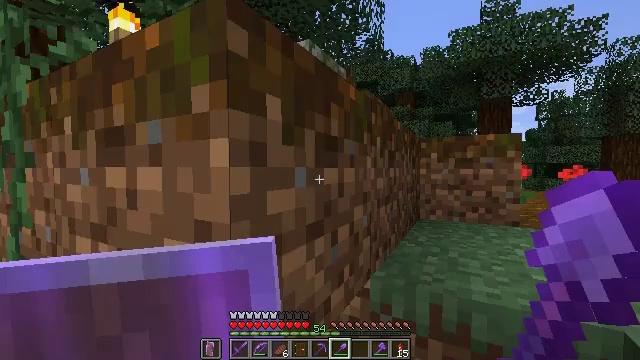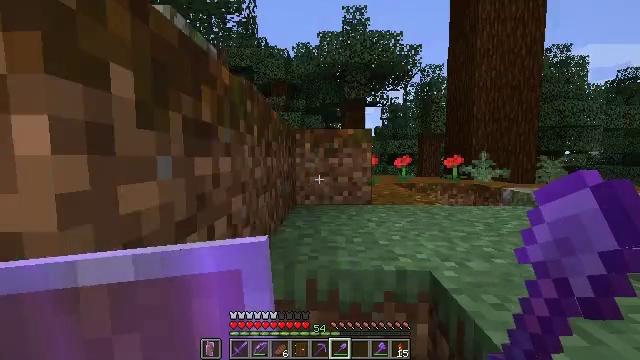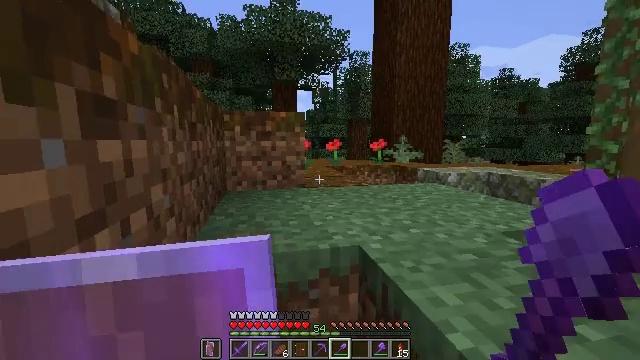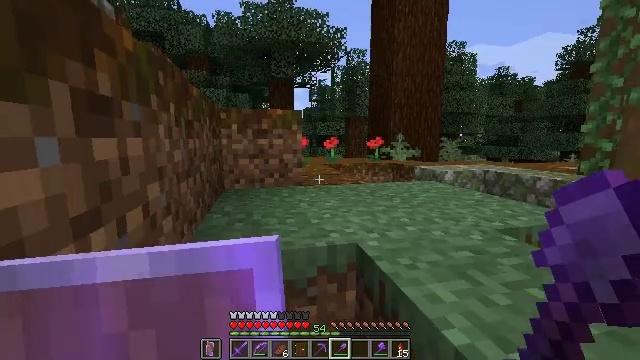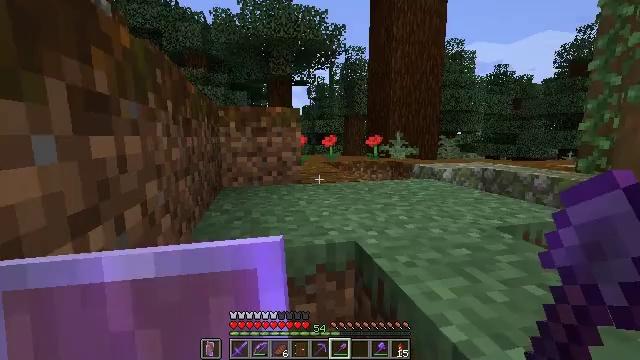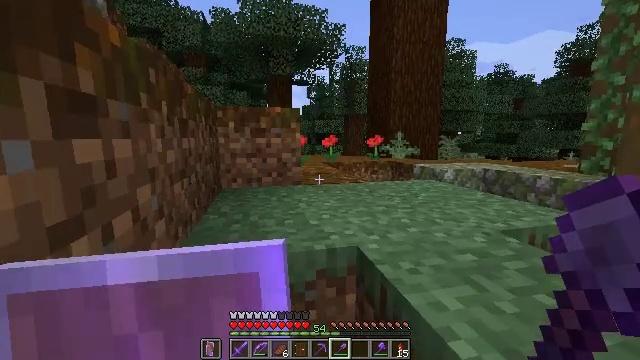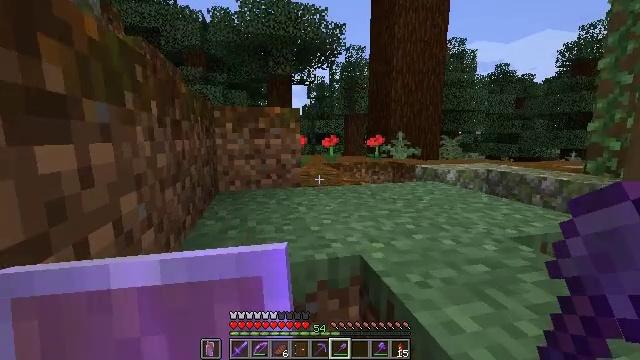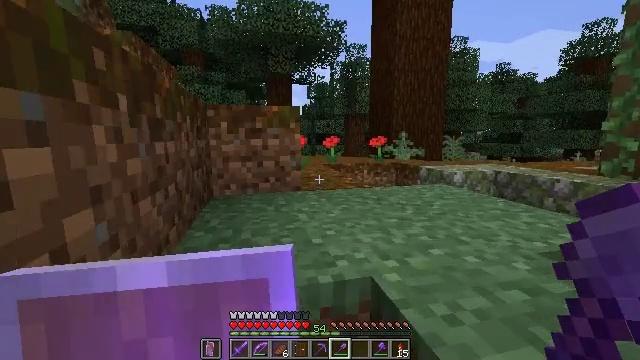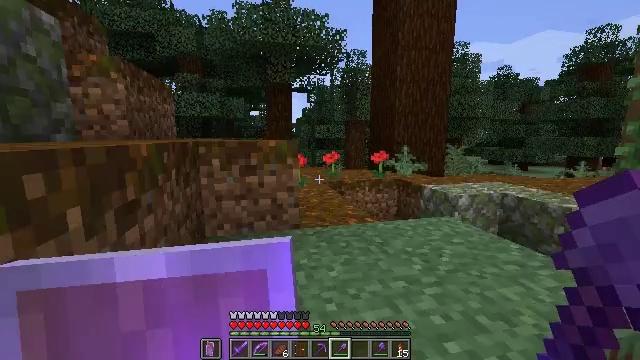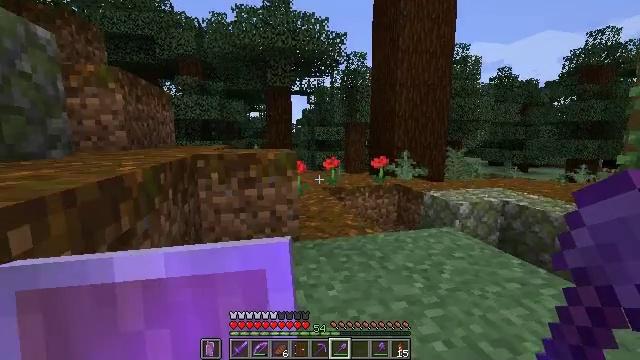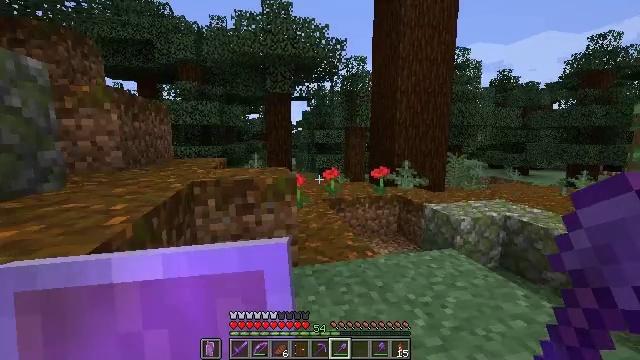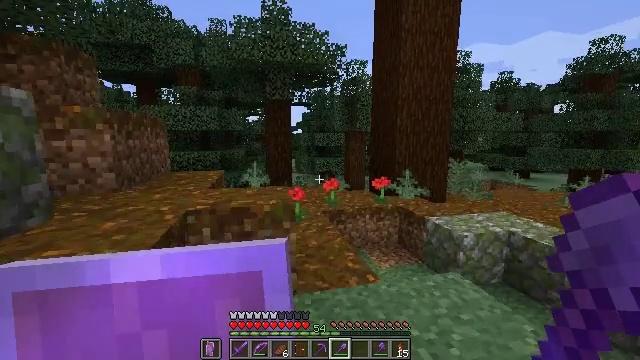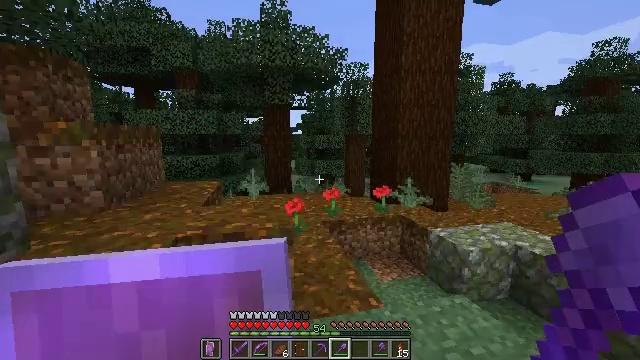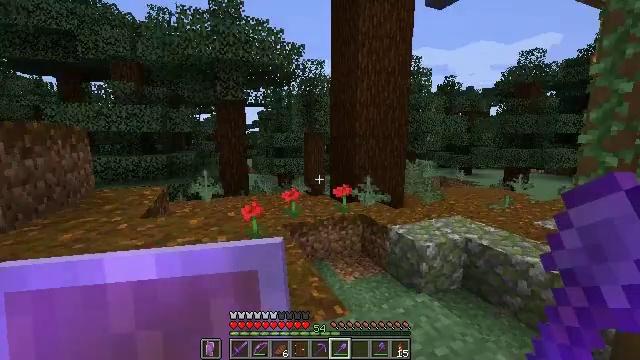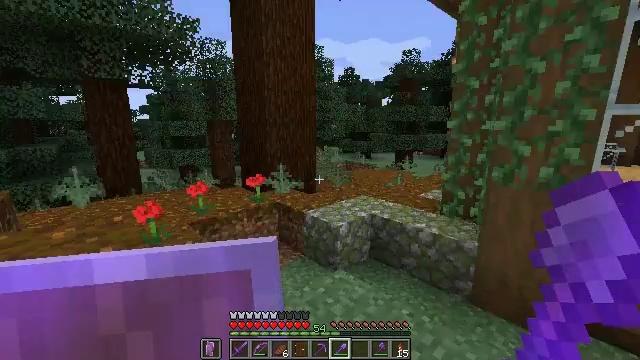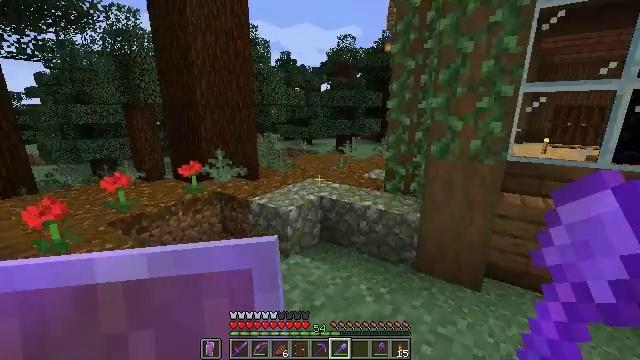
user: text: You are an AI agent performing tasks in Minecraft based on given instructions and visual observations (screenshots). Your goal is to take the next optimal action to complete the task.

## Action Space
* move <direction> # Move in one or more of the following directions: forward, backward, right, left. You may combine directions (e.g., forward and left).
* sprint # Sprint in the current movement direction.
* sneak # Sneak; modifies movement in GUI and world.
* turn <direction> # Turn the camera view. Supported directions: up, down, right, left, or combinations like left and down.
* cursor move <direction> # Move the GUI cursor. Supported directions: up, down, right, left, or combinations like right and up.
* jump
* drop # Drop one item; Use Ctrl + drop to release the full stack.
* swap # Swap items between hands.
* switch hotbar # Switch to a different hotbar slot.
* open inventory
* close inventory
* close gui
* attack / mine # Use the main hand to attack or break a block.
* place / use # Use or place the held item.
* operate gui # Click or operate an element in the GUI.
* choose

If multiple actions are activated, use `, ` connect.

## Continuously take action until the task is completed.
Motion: motion action
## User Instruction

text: Gather spruce log by chopping the tree.
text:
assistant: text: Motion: turn right and down
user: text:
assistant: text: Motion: turn right and down
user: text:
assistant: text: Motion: no_op
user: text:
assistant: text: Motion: no_op
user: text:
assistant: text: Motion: move forward
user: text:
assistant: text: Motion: move forward
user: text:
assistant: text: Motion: move forward
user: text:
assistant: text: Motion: move forward, jump
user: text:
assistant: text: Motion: move forward, jump
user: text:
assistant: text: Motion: move forward, jump
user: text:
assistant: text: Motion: move forward
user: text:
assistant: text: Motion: move forward
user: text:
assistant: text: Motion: move forward, turn right
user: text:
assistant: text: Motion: move forward, turn right and down
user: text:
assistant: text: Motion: move forward, turn right and down
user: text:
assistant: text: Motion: move forward, turn right and down
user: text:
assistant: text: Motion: move forward, turn right
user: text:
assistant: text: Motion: move forward
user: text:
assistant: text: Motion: move forward
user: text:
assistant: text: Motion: move forward
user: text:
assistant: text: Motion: move forward
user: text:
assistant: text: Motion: move forward
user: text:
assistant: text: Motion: move forward
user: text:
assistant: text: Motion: move forward
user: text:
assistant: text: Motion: move forward
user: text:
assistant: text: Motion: move forward
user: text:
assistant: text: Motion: move forward
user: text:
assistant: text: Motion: move forward
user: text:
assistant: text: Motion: move forward
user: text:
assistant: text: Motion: move forward, sprint